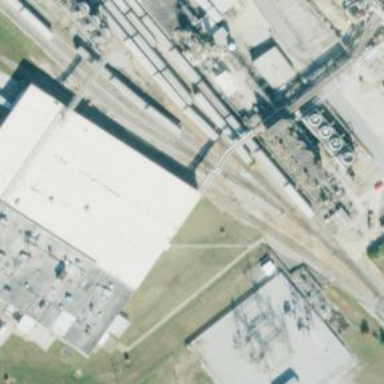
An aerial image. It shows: Rail spur service.